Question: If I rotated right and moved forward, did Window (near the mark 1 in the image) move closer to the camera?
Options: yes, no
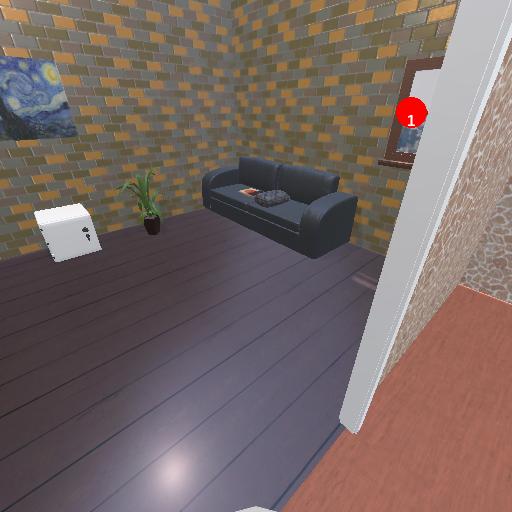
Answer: yes